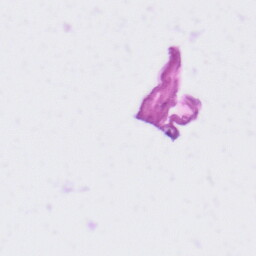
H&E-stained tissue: Tonsil